Question: I have an XML document called 'library.xml' and I use the PHP function 'simplexml_load_file()' to get a XML object that I can work with. I have a function called 'traverseObject()' which goes through the document and prints out a nested list based on the document.
One of the tags that gets printed out in this nested list is the 'id' tag. I'm trying to collect all the 'id' tags into one array variable called '$ids' so that I can use them to generate another section of the page. The problem is that when I try to add these 'id's to the array, it is empty. I've tried just adding the number 5 to the array repeatedly, but it still doesn't work.
Here is what the simplified (for debugging) program looks like:
'''
<!doctype html>
<html lang="en">
<head>
<meta charset="utf-8" />
</head>
<body>
<div>Test</div>
<?php
$library = simplexml_load_file('095209376/library.xml');
$ids = array();
function traverseObject($object, $map)
{
echo "<ul>";
foreach ($object as $key => $value ){
if($key == "title"){
echo "<li><b>" . $object->title . "</b></li>";
} else if ($key == "topic"){
// traverse child elements, if any
traverseObject($value, $map);
} else if($key == "id"){
echo "<i>id: " . $value . "</i>";
$map[] = 5; ** <-------- this is the relevant part
} else { // skip the rest for now
}
}
echo "</ul>";
}
traverseObject($library, $ids);
if($ids == null){
echo "uh oh";
} else {
echo "whaaa";
foreach ( $ids as $key => $value ){
echo "key: " . $key . ", value: " . $value;
}
}
?>
</body>
</html>
'''
It should just add a bunch of '5''s to the array '$ids' and then print them out, but as you can see the array '$ids$ is null. Here's what gets printed:

I've looked over the code a bunch of times now, but I can't see anything wrong with it.
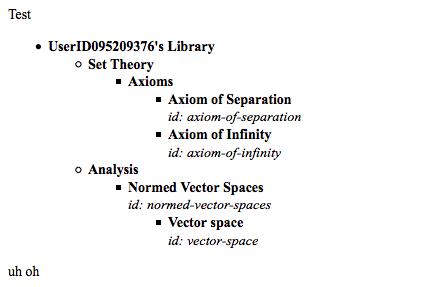
Answer: You need to use <URL> in the function declaration; otherwise '$map' will be treated as a function local variable.
'''
function traverseObject($object, &$map)
^
'''